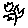
Label: flower